Question: I'm trying to use the printing stuff in iOS 4.2 to print from my iPhone app, but I'm having real trouble getting multi-page content to display nicely. As you can see in the attached screenshots of PDFs generated through the iOS printing API, UIMarkupTextPrintFormatter really likes to use a painfully small top-margin when rendering.
Additionally, it doesn't seem to try to split block-elements too nicely either ... it's tough to see in the screenshot but the page break actually occurs halfway through a table row, rather than on a border between rows.
I've tried using the CSS @page directives to specify page boundaries, however iOS Webkit doesn't seem to support these at all.
Does anyone know of any techniques, either in HTML or through the iOS SDK to make these top-margins bigger?
I really don't want to write a custom UIPrintPageRenderer class because I'm trying to give my users the ability to customize their printouts through HTML templates ... going with a custom renderer would almost certainly make this impossible (or really difficult).
Any help is much appreciated!

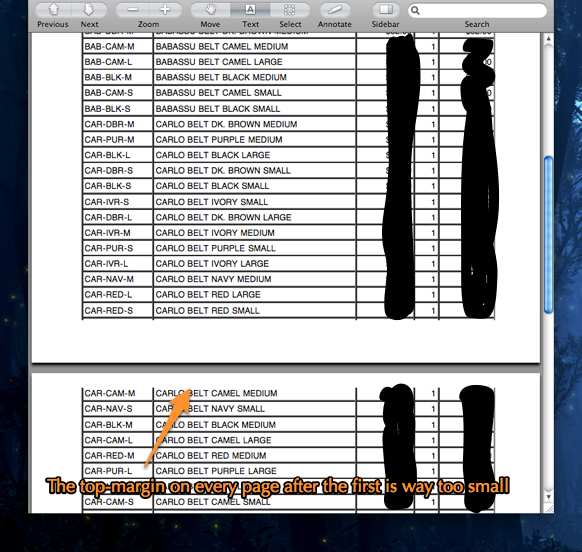
Answer: You're on the right track with 'UIPrintPageRenderer', but fortunately you don't need to write a custom subclass to do this. All you need to do is instantiate a vanilla 'UIPrintPageRenderer', set the 'headerHeight' and 'footerHeight' properties, and add your HTML formatter to the renderer using 'addPrintFormatter:startingAtPage:'. It only takes a few extra lines of code, I have posted my method here: <URL>